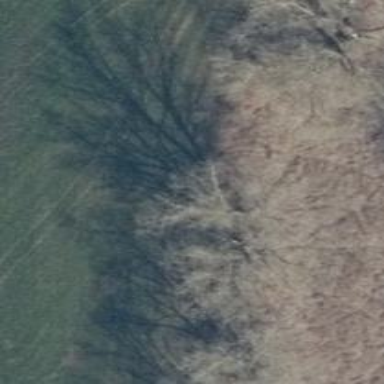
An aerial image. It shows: Row of trees in natural setting.